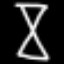
Label: hourglass